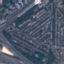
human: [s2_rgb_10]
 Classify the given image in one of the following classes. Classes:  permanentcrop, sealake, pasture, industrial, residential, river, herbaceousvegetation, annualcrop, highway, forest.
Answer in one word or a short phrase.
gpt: Residential